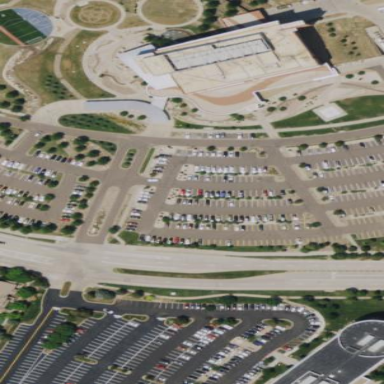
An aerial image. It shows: Parking area.